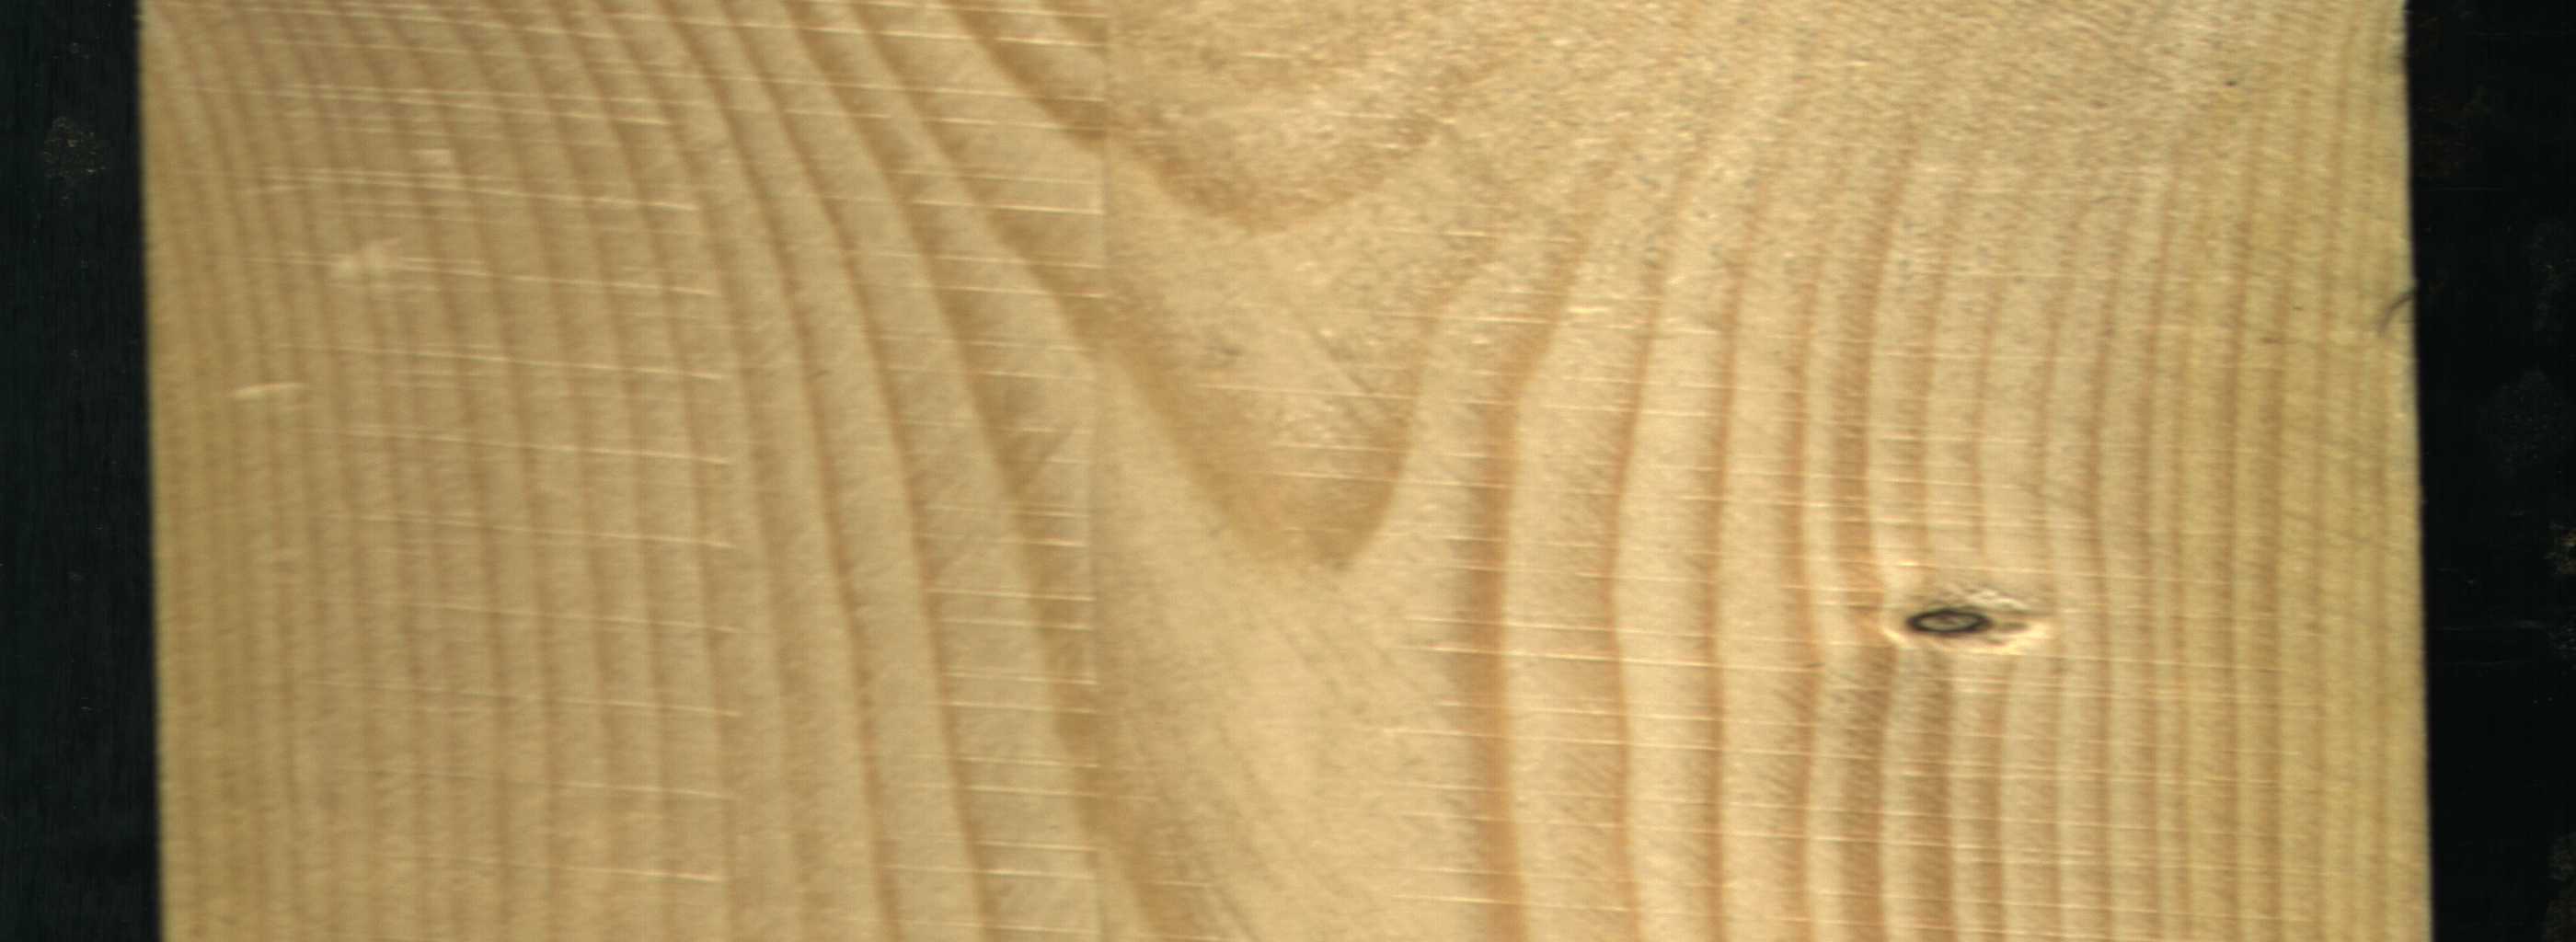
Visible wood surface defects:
Dead_Knot